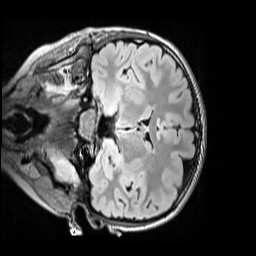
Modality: FLAIR
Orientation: coronal
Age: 11
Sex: female
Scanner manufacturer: siemens
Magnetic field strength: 3 T
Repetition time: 5 s
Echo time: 0.388 s